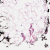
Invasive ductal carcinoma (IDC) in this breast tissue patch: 0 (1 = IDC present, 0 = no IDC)